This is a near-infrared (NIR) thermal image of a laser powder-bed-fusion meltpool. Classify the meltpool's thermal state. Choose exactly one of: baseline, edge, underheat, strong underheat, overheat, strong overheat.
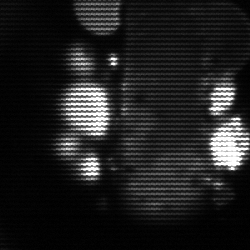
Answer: strong underheat